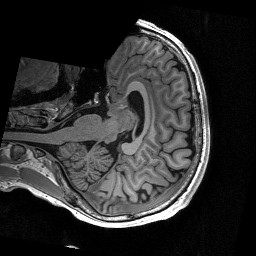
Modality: T1w
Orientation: axial
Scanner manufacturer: siemens
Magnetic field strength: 3 T
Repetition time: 2.53 s
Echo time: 0.00267 s